Question: I have a following plot with logarithmic y-scale that I plotted using in .

'''
convergencePlot = ggplot(allCosts, aes(x=V2))
finalPlot = convergencePlot + stat_bin() + scal_y_log10()
'''
When I plot this I get the following warning:
'''
Stacking not well defined when ymin != 0
'''
1. I do not understand this warning. How can I remove this warning?
2. I see that the plot starts form 1 for all values of x except some where it starts from 0 and end at 1 (red circle). Is this an error?
3. Some x-values that I see on the extreme left (I guess 77 and 76) are not present in my original data. How can I remove those values? (green circle)
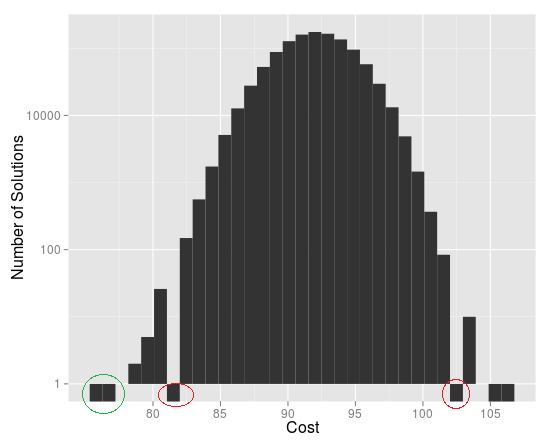
Answer: It's very difficult to answer this question without some sense of what's in your actual data, but here's a guess at least:
Try '+ stat_bin(drop = TRUE)' instead.